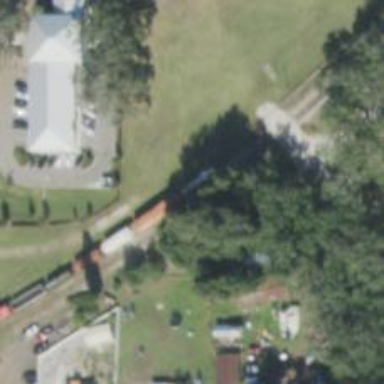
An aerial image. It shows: Historic railway car.